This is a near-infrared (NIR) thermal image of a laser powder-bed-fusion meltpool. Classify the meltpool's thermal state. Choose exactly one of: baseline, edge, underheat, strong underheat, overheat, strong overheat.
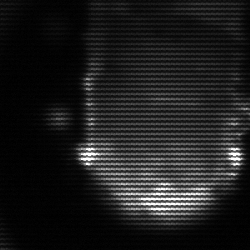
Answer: baseline